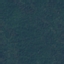
Label: Forest